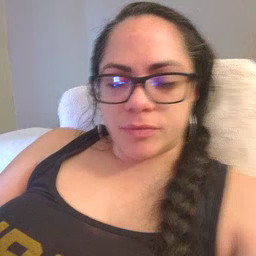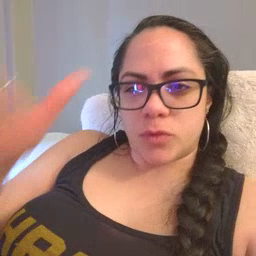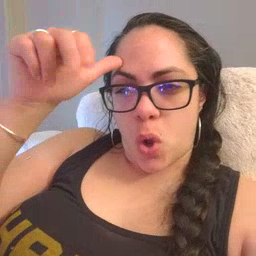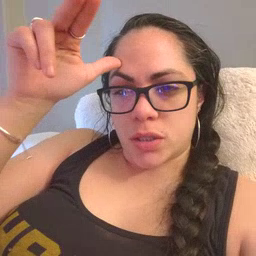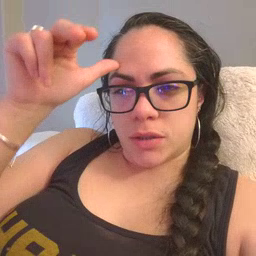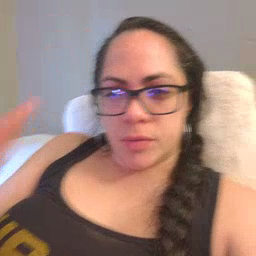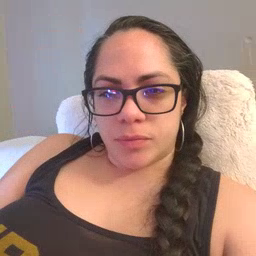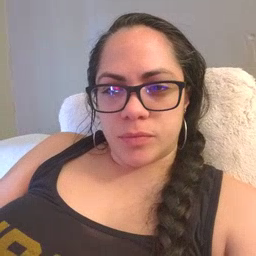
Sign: horse